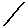
Label: line